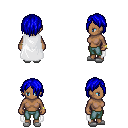
a pixel art fantasy rpg character, female body template, human, dark skin, white cape, teal pants, blue bangs hairstyle, bracelets, white slippers, four views (front, back, left, right), 2x2 character sprite sheet, small pixel art, hard edges, no anti-aliasing